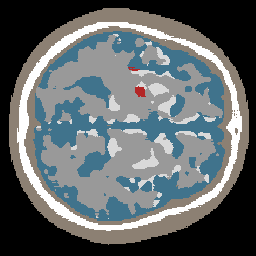
Label: lesion